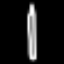
Label: pencil